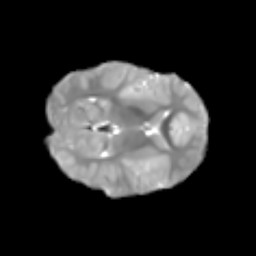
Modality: T2w
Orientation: axial
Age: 6
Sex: male
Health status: healthy